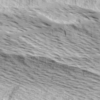
Label: not_dusty